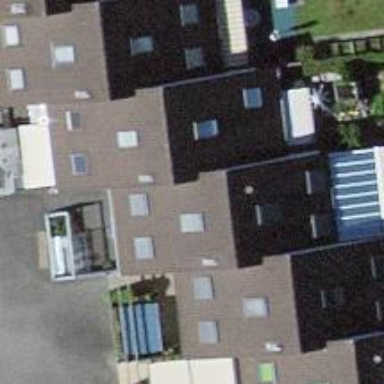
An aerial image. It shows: Terrace building.